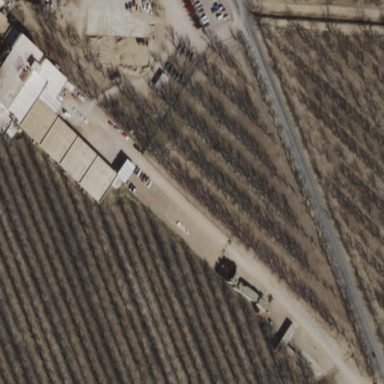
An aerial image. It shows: Orchard.